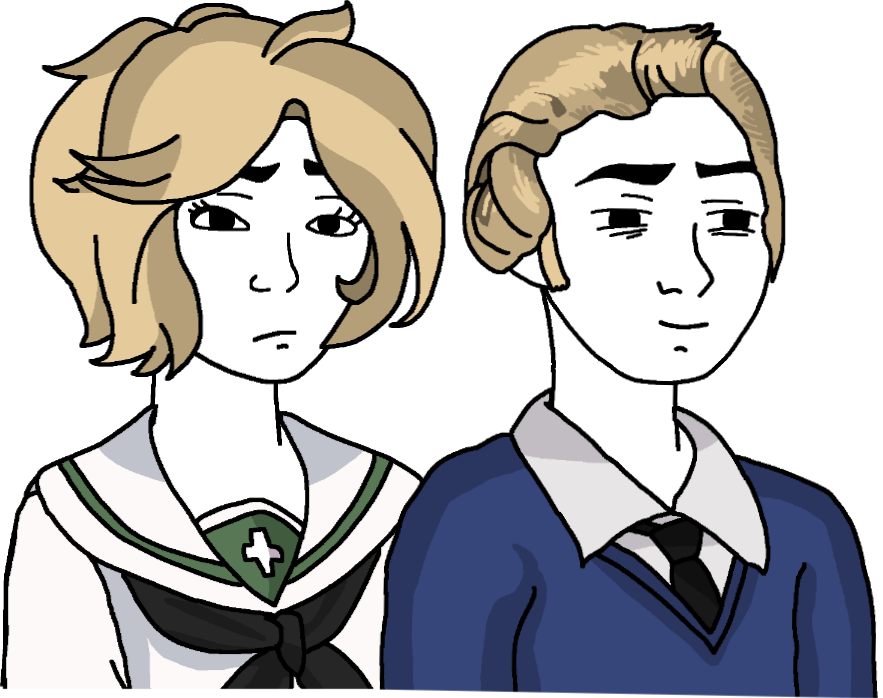
Label: 5_Twinkjak